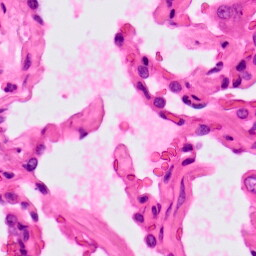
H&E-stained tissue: Lung